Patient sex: F
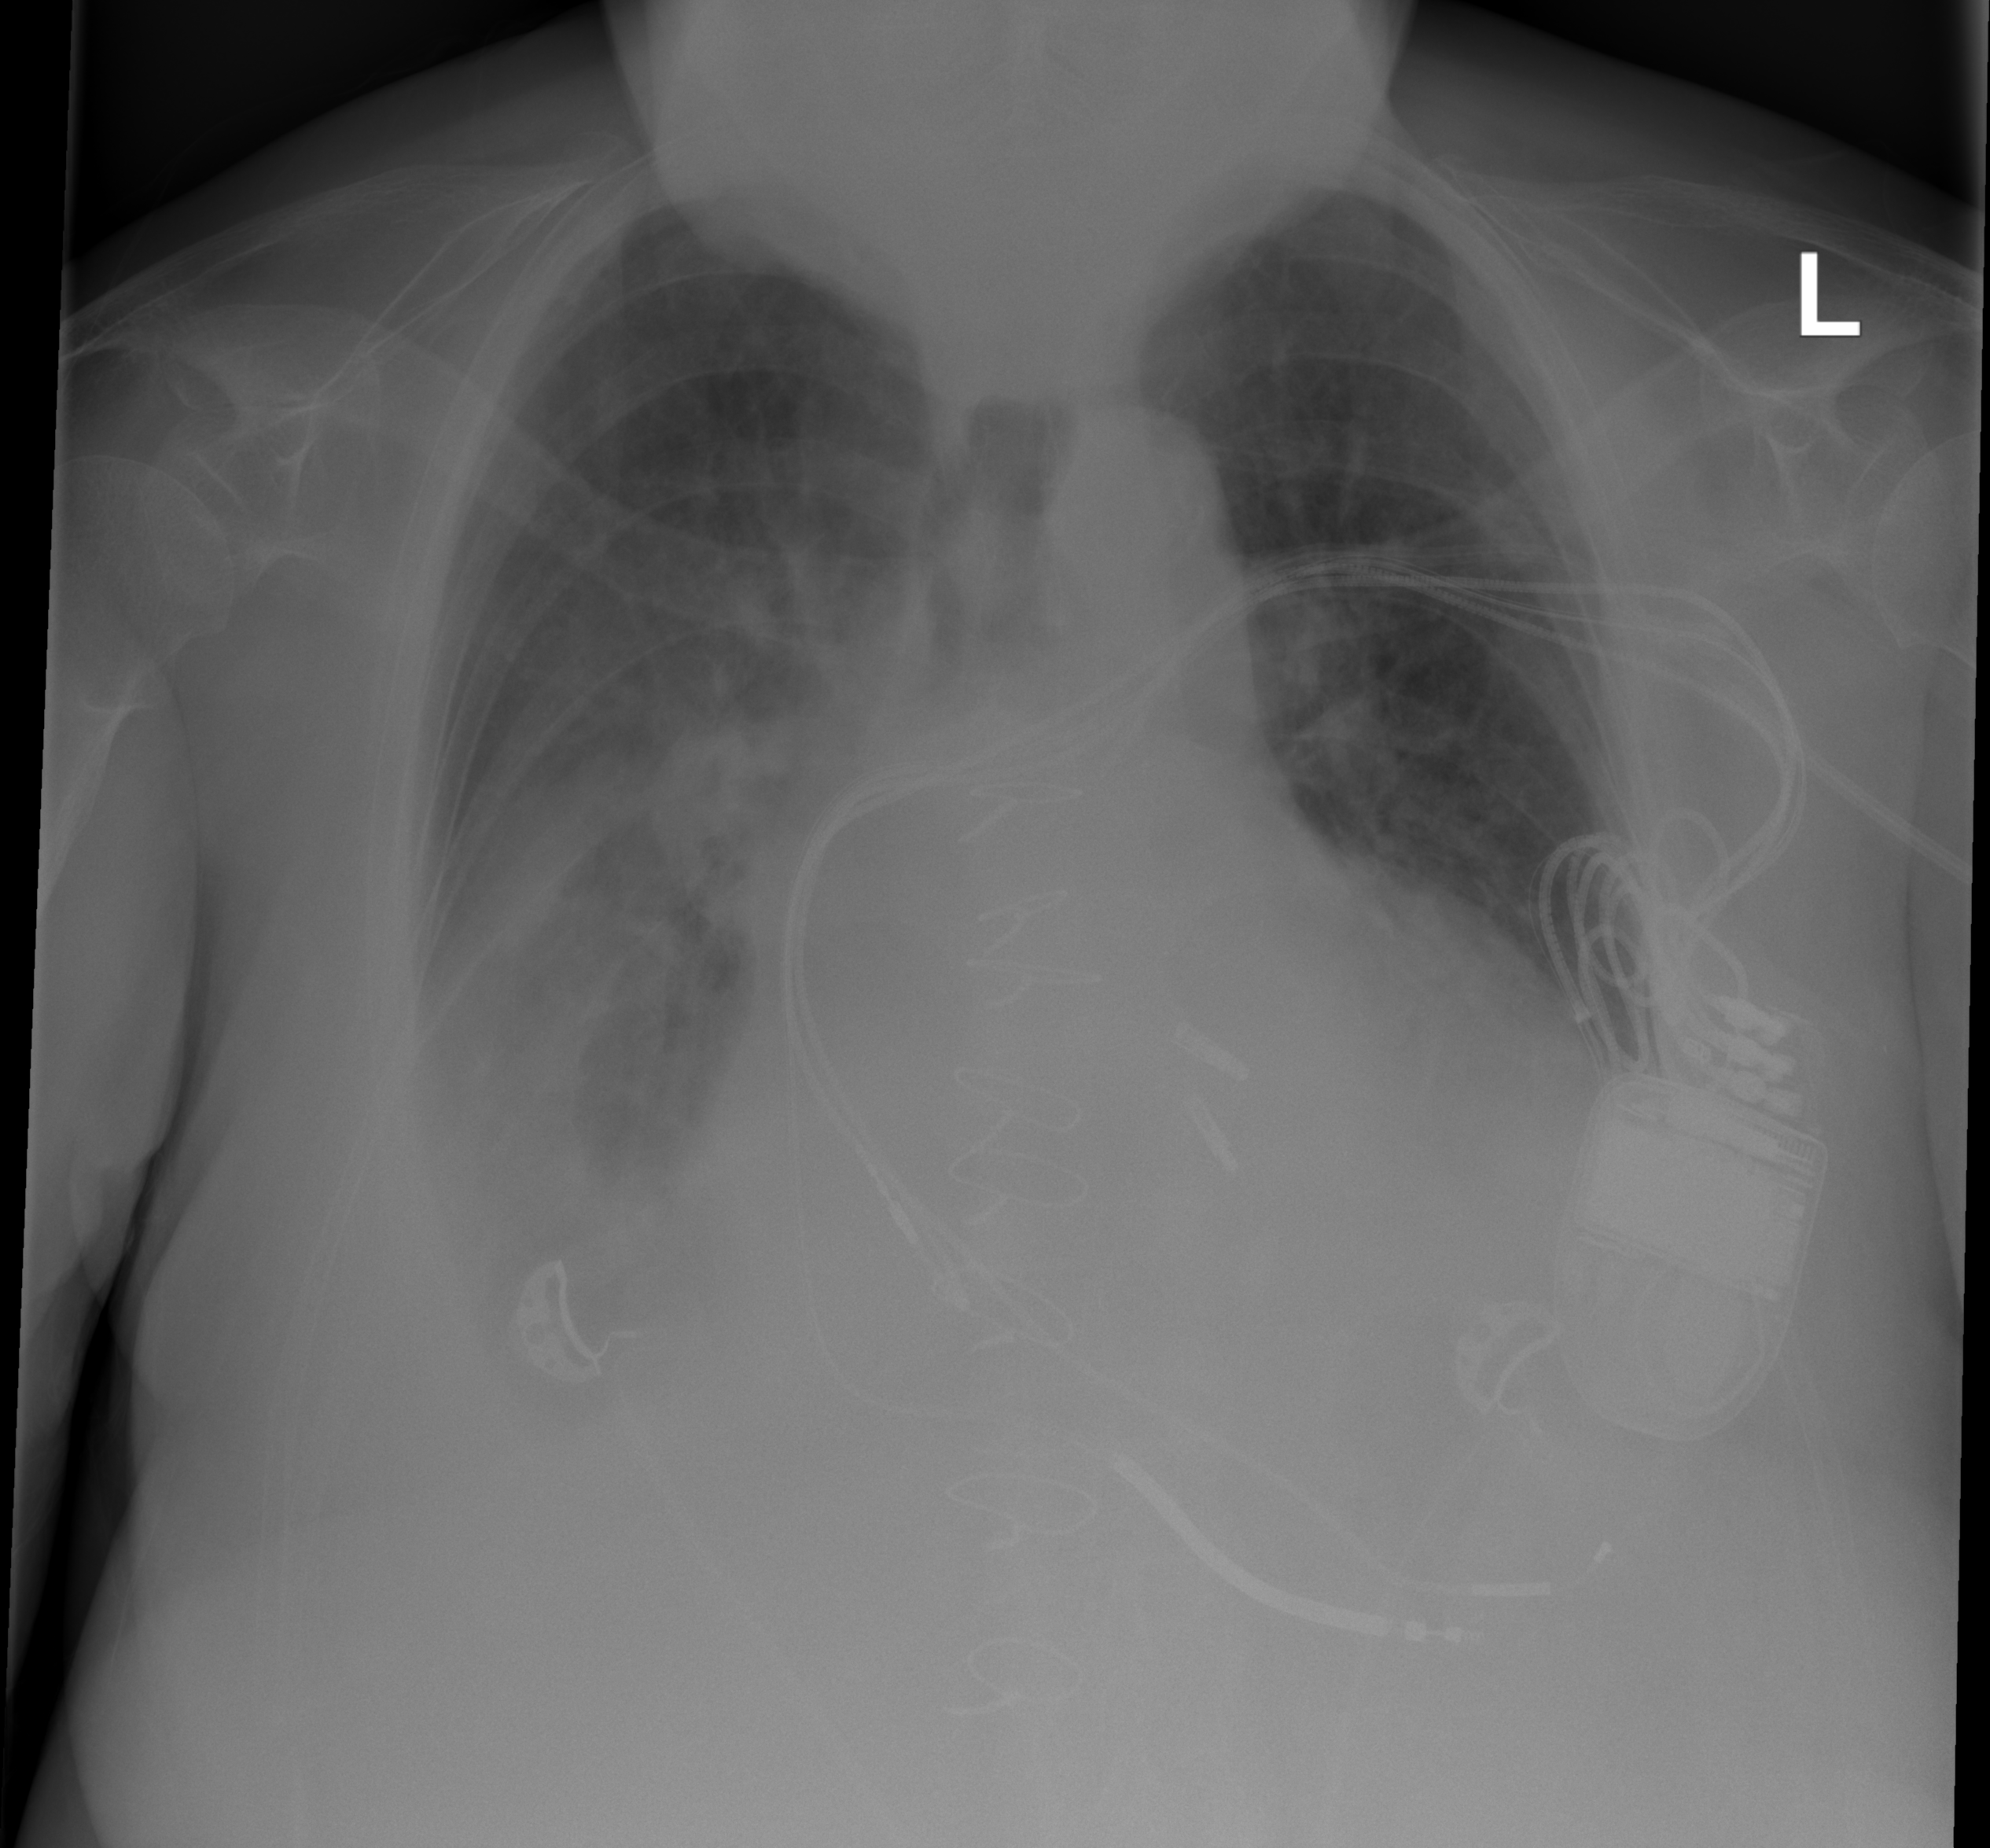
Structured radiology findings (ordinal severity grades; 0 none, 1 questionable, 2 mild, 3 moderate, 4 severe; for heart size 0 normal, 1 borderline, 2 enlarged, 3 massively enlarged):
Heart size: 2
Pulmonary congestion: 2
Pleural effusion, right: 3
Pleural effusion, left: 0
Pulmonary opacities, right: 2
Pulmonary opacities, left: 1
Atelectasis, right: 3
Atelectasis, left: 0